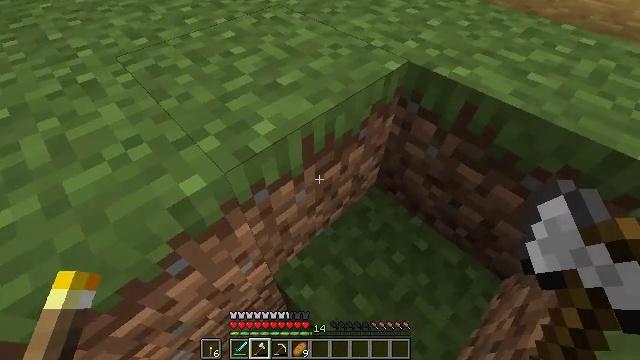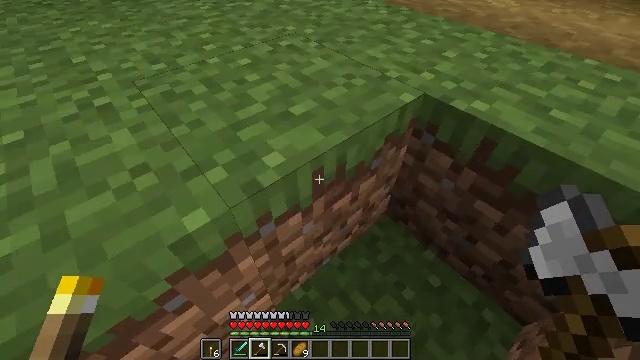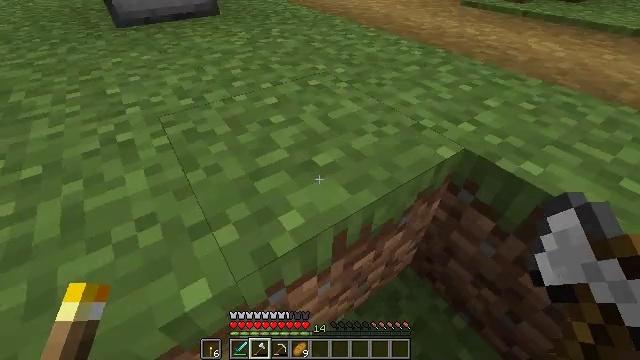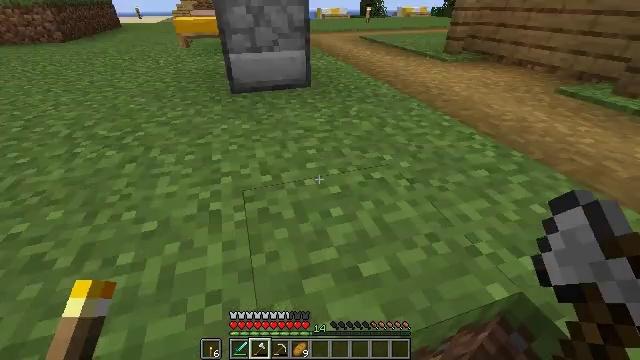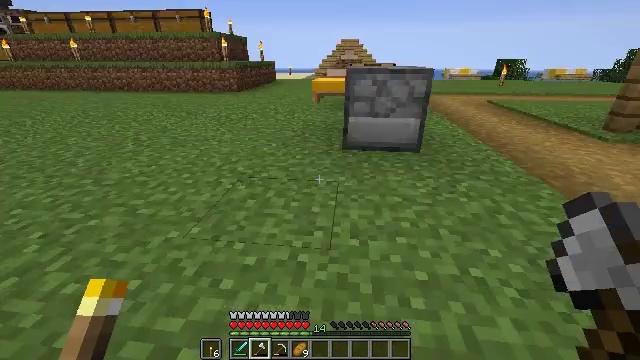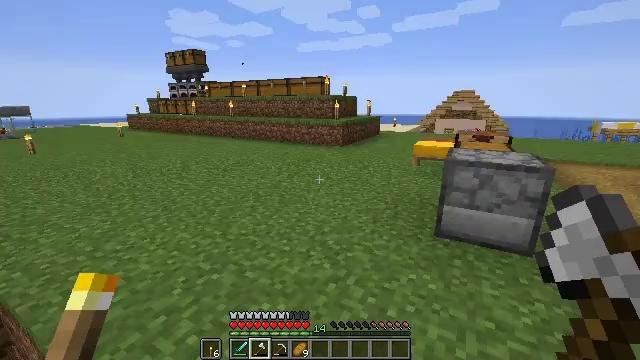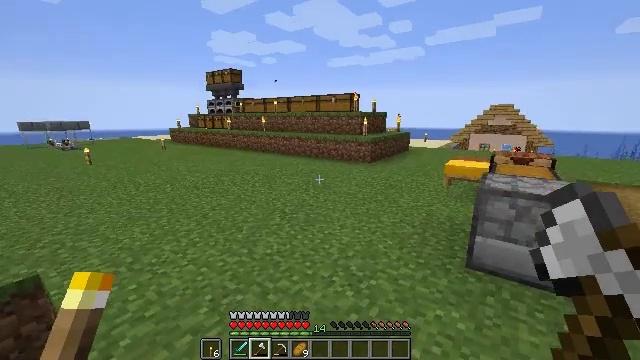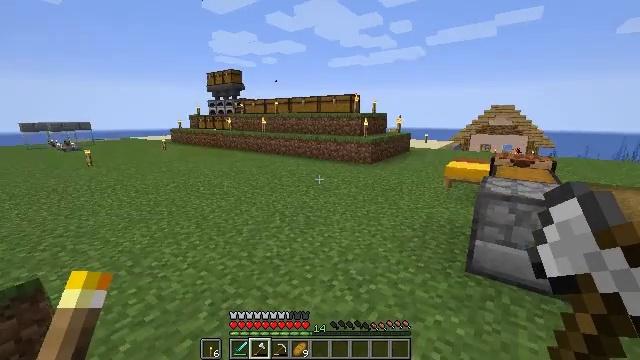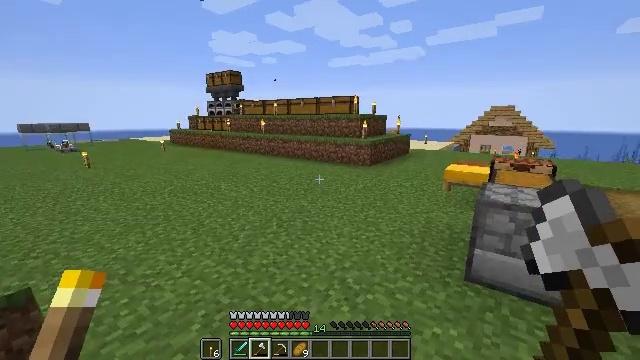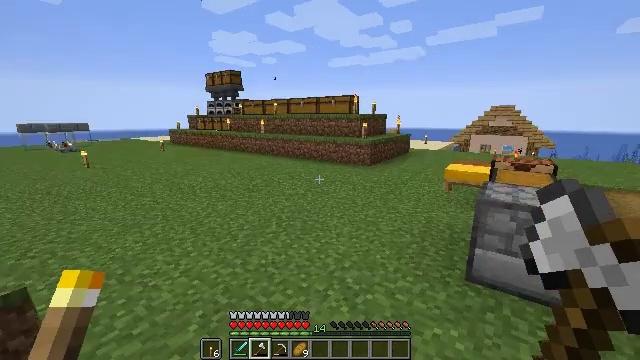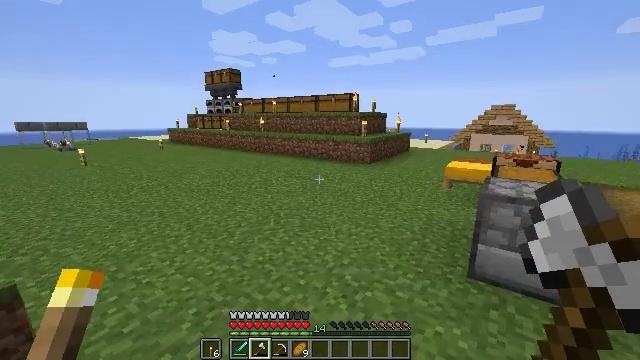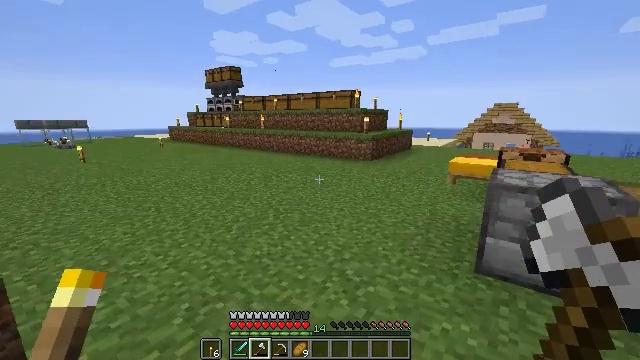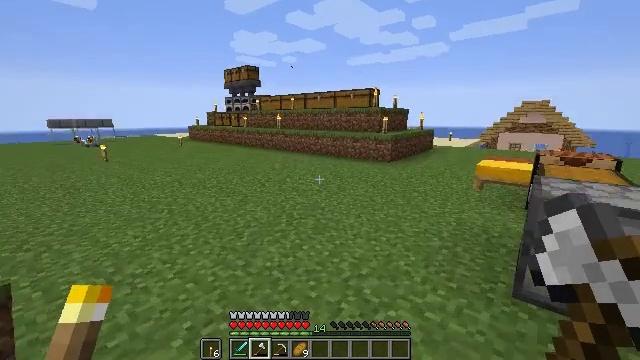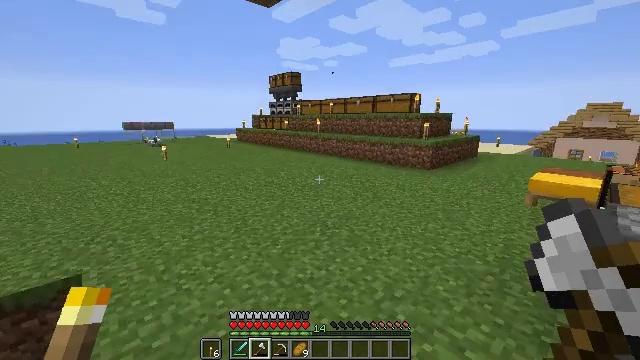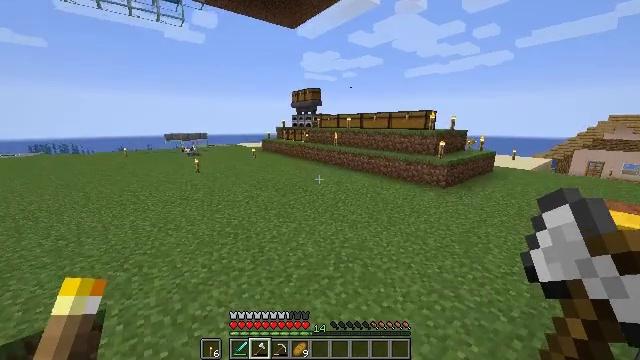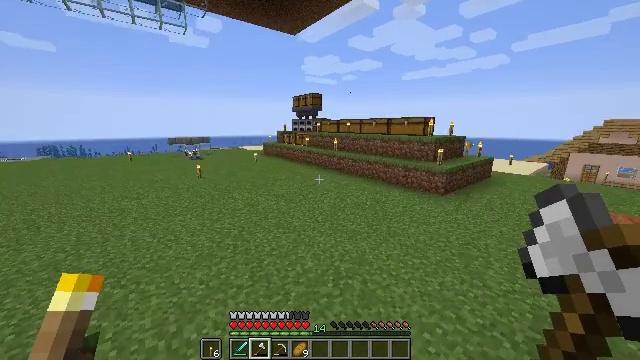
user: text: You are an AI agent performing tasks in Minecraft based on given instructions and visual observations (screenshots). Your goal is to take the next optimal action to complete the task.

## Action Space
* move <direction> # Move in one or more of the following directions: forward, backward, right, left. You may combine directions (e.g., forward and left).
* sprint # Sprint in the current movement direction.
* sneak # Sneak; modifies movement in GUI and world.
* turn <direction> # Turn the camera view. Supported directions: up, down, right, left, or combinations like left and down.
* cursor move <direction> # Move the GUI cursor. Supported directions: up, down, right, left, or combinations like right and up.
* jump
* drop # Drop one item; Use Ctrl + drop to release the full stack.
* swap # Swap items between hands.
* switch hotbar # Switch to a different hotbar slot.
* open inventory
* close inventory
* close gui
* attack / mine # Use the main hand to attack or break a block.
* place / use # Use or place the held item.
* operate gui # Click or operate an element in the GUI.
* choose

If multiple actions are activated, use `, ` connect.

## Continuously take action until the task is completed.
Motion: motion action
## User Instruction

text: Collect the grass block using a shovel.
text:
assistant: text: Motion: move forward, turn left and up
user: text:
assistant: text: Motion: move forward, turn left and up
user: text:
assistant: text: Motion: move forward, turn left and up, jump
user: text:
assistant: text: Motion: move forward, turn left and up, jump
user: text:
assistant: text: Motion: move forward, turn left and up, jump
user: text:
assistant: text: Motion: move forward, turn left and up, jump
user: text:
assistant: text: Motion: move forward, jump
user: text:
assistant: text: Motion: move forward, jump
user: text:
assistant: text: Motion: move forward, jump
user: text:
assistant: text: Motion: move forward, jump
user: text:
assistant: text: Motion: move forward, jump
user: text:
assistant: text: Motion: move forward, sprint, turn left, jump
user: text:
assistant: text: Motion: move forward, sprint, turn left, jump
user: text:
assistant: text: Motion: move forward, sprint, turn left, jump
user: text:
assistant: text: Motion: move forward, sprint, jump
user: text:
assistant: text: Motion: move forward, jump
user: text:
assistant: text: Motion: move forward, jump
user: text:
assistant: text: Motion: move forward, jump
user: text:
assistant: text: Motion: move forward, jump
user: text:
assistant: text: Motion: move forward, jump
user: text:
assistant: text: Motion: move forward, turn right and down, jump
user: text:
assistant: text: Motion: move forward, turn right and down, jump
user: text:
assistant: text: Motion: move forward, turn right, jump
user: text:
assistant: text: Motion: move forward, sprint, jump
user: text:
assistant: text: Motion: move forward, sprint, jump
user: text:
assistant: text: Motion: move forward, sprint, jump
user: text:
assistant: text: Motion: move forward, sprint, jump
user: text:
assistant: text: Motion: move forward, sprint, jump
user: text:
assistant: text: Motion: move forward, jump
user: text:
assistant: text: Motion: move forward, jump